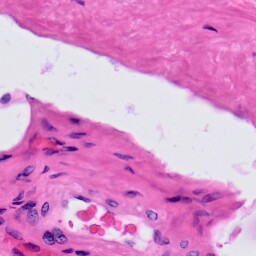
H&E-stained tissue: Prostate